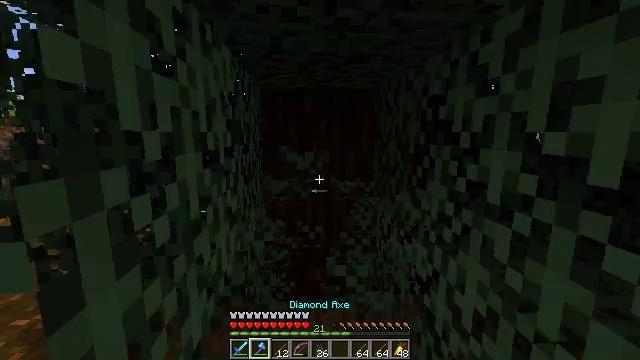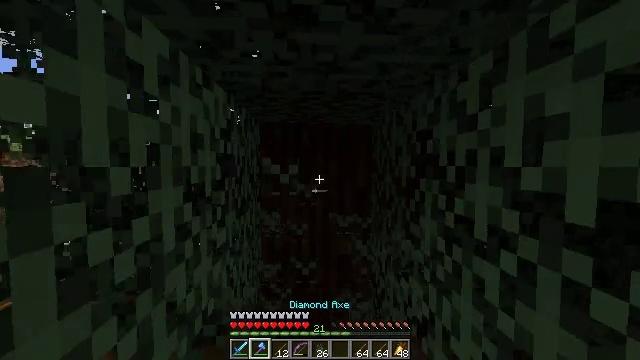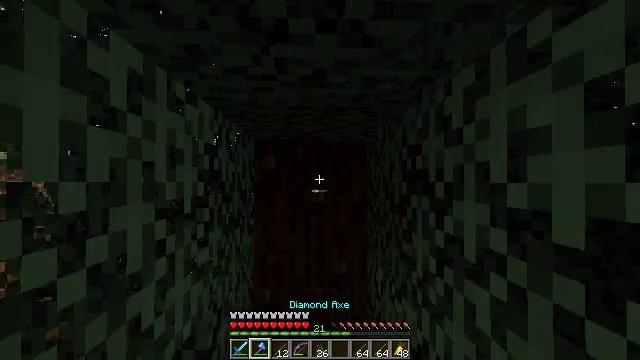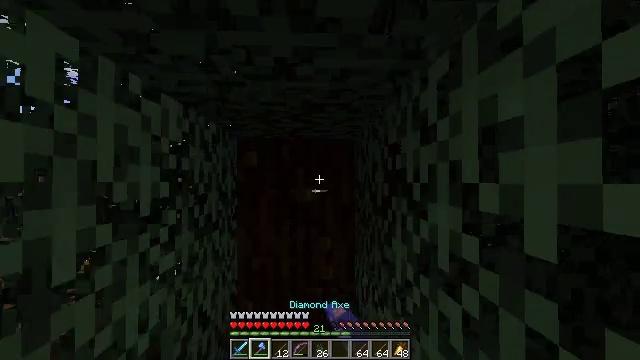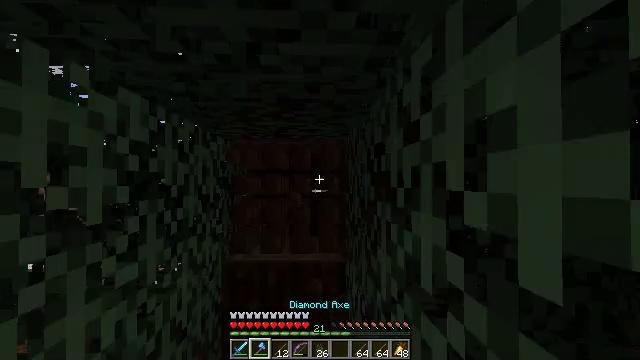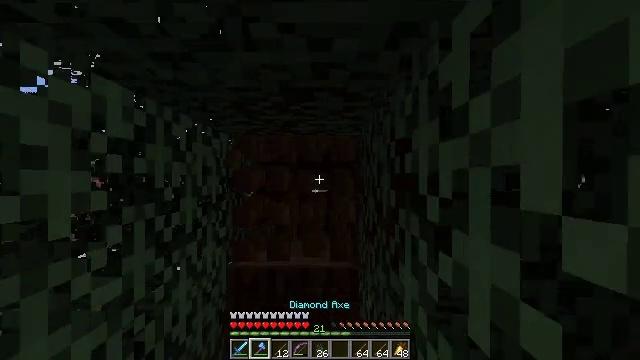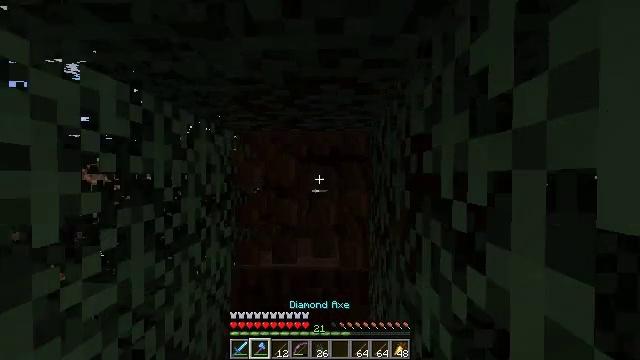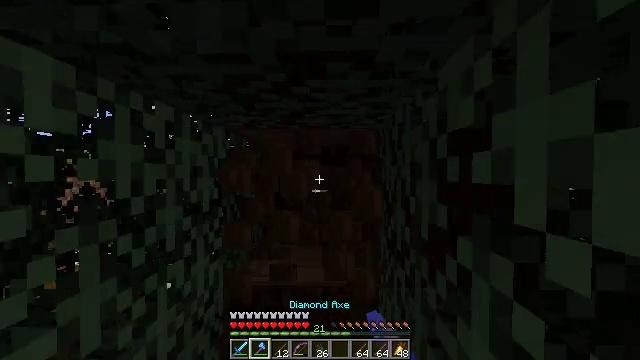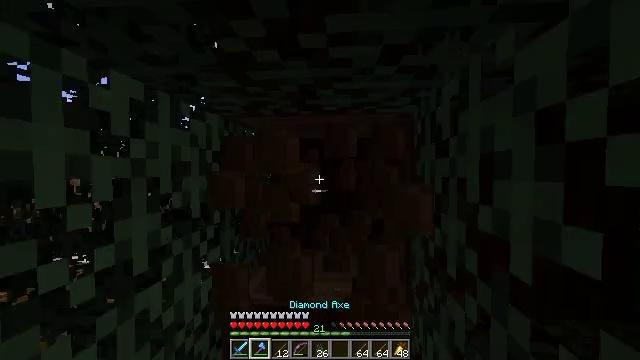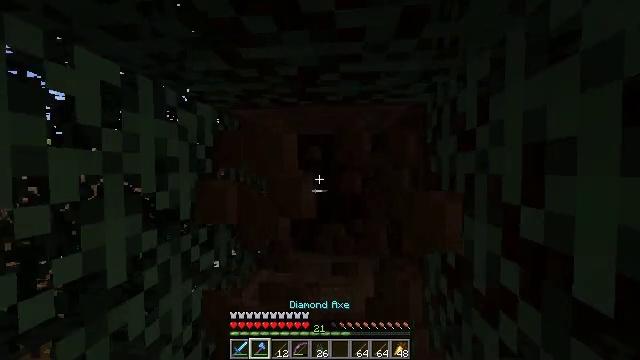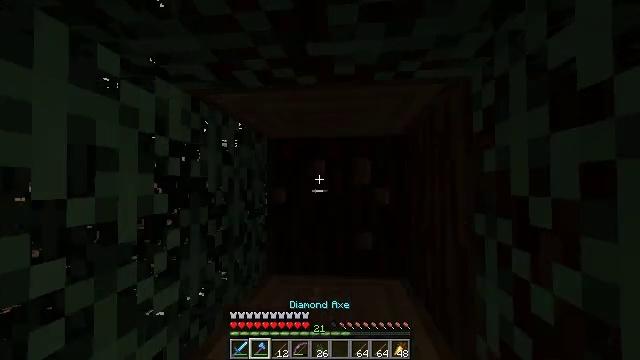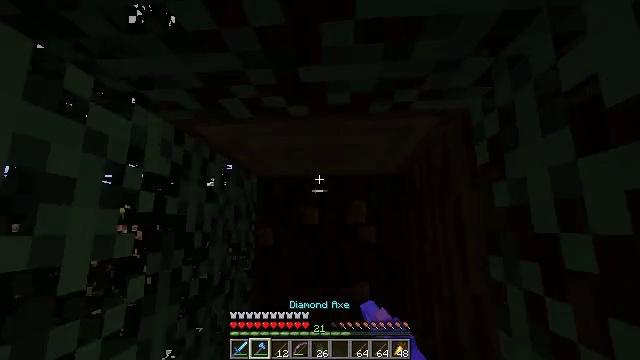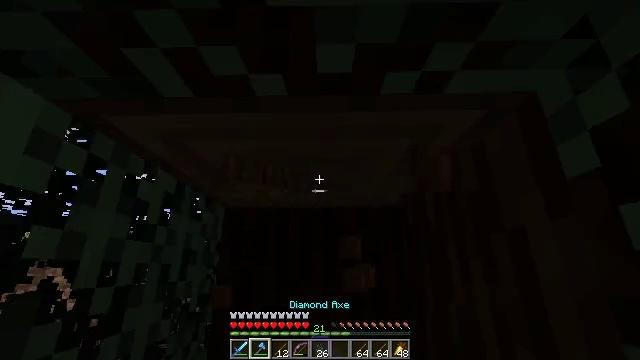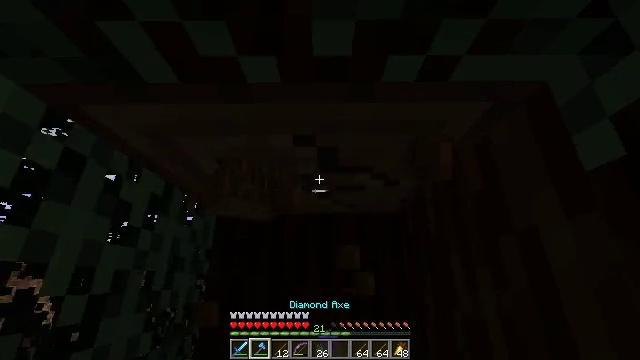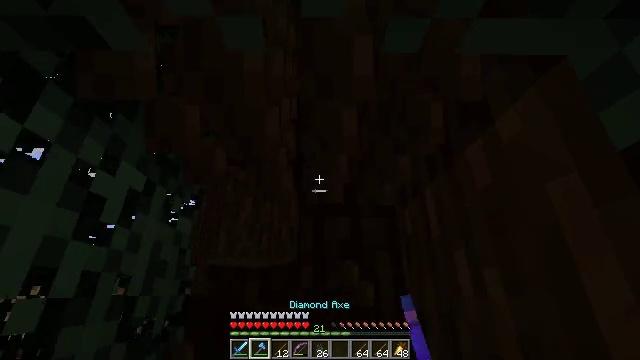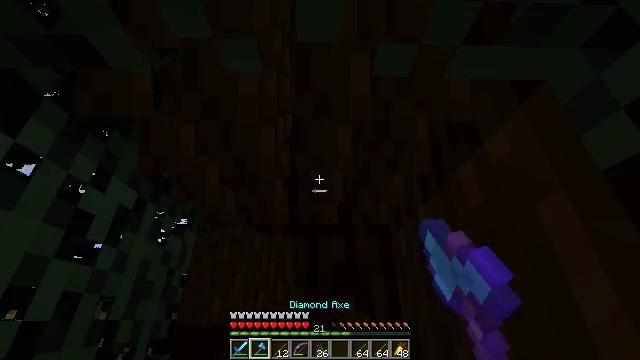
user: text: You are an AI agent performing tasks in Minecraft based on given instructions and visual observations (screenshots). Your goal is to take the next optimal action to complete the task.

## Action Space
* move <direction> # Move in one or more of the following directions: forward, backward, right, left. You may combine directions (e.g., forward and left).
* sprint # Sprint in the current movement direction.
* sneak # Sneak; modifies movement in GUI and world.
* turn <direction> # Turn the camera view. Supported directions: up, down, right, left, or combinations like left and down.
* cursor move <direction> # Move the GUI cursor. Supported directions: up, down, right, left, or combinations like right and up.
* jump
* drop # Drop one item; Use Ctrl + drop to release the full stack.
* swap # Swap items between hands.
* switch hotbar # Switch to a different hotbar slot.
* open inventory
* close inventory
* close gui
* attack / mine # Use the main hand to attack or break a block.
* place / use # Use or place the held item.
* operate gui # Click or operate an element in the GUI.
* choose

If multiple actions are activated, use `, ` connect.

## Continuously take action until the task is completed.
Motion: motion action
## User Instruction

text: Harvest the spruce log from a tree trunk.
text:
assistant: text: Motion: move right, turn left and up
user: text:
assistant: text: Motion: move forward and move right, turn up, attack / mine
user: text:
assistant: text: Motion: move forward and move right, attack / mine
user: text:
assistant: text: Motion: move forward and move right, attack / mine
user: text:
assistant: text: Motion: move forward, turn left, attack / mine
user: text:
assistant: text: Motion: move forward, turn left, attack / mine
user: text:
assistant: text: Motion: move forward, attack / mine
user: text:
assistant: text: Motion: move forward, turn left, attack / mine
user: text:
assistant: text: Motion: move forward, attack / mine
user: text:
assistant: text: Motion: move forward, turn up, attack / mine
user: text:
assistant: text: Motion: move forward, turn right and up, attack / mine
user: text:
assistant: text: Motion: move forward, turn right and up, attack / mine
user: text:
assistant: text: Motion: move forward, turn up, attack / mine
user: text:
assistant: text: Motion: turn up, attack / mine
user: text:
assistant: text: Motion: turn right and up, attack / mine
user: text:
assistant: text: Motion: turn up, attack / mine
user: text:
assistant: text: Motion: attack / mine
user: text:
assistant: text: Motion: attack / mine
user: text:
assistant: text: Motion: attack / mine
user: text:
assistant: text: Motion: attack / mine
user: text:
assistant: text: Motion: attack / mine
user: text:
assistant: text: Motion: attack / mine
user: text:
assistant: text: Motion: turn left and up, attack / mine
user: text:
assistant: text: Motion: turn left and up, attack / mine
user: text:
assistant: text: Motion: turn left and down, attack / mine
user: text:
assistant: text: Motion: turn up, attack / mine
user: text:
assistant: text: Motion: attack / mine